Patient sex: M
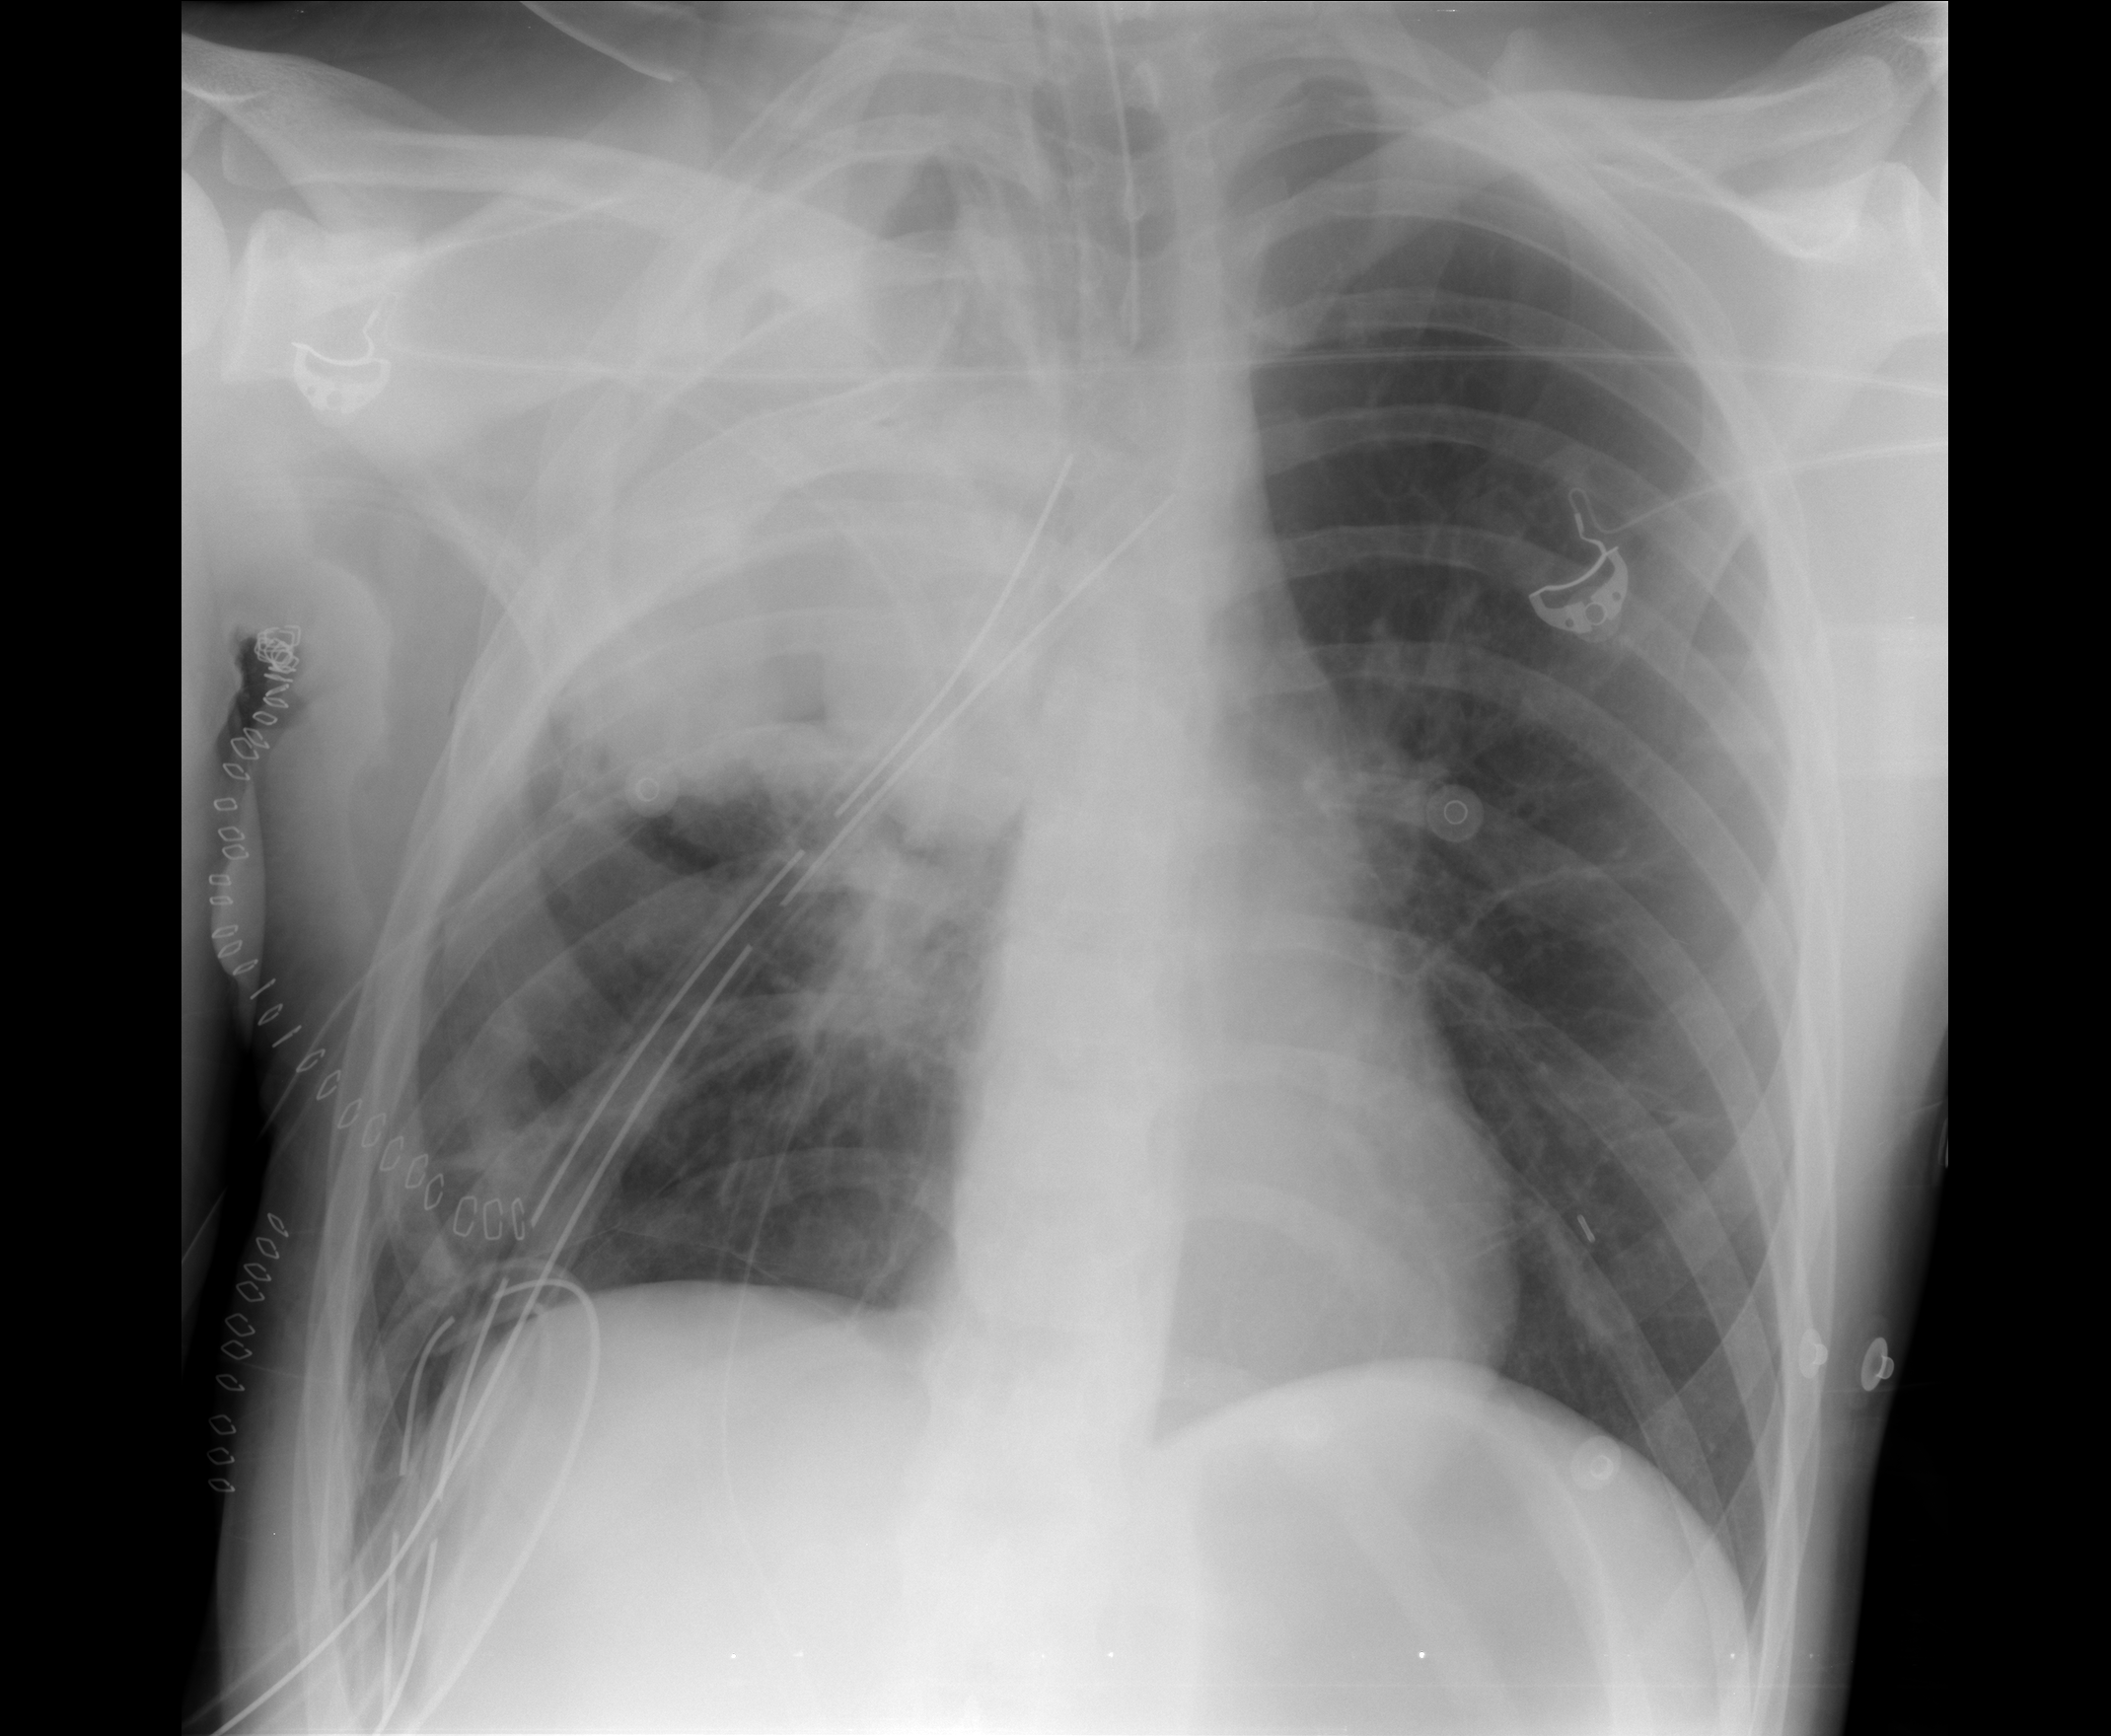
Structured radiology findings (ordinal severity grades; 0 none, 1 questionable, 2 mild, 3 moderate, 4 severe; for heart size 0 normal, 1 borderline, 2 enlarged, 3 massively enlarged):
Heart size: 0
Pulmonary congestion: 0
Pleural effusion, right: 2
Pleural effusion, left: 0
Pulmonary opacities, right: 0
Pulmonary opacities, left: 0
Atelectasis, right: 3
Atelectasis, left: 0